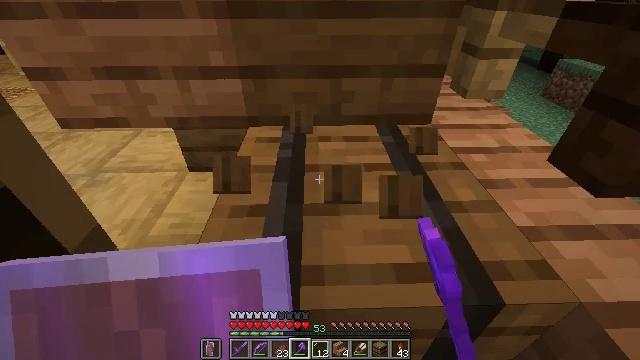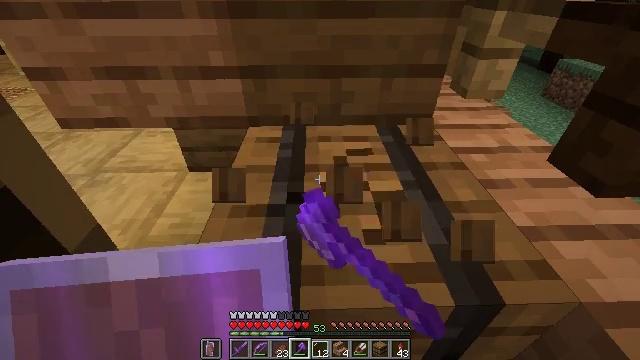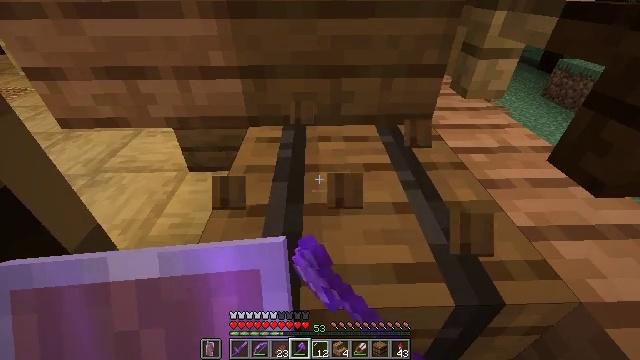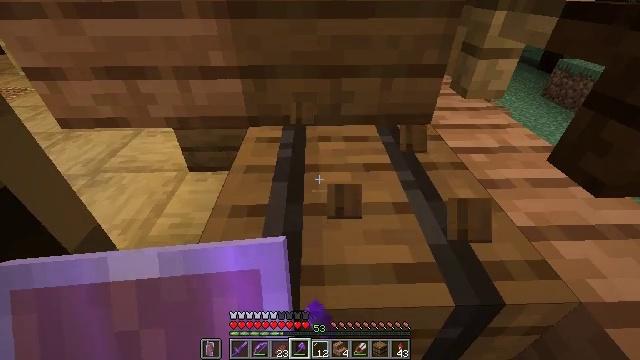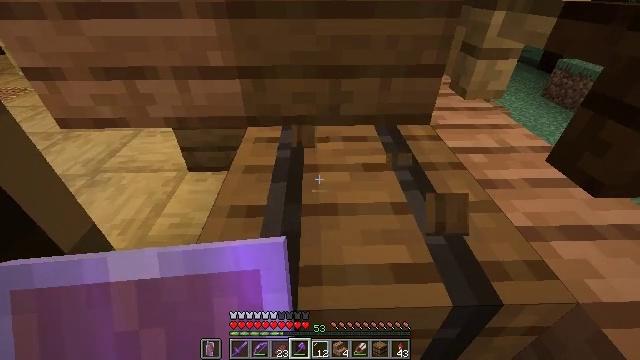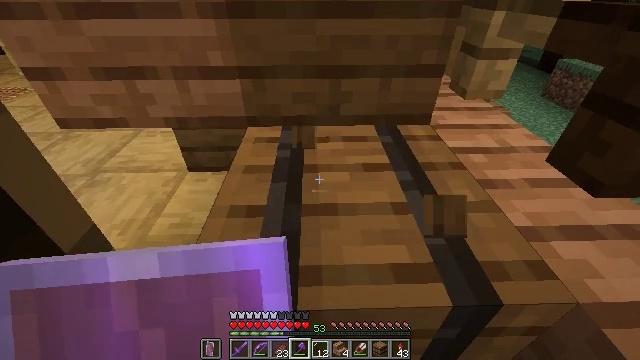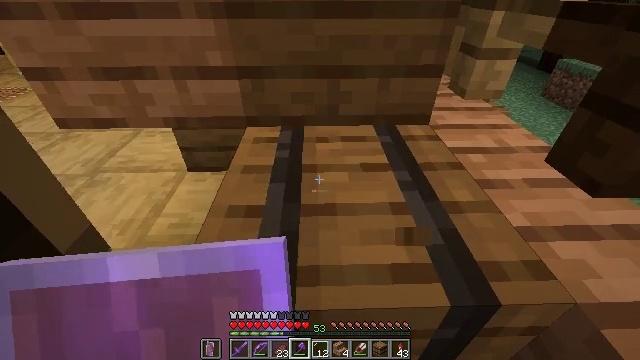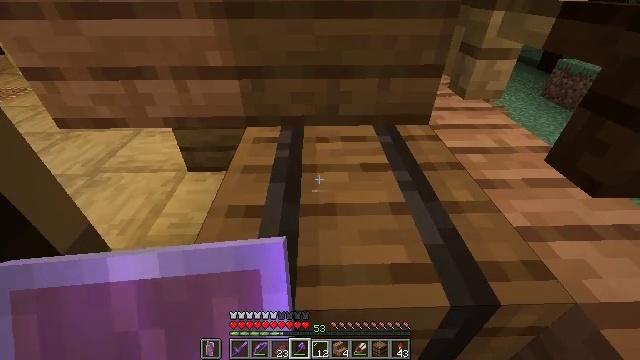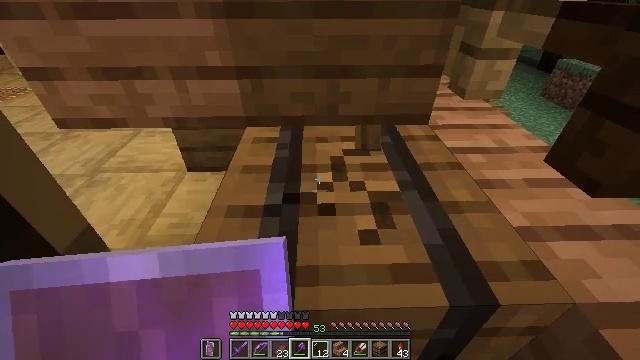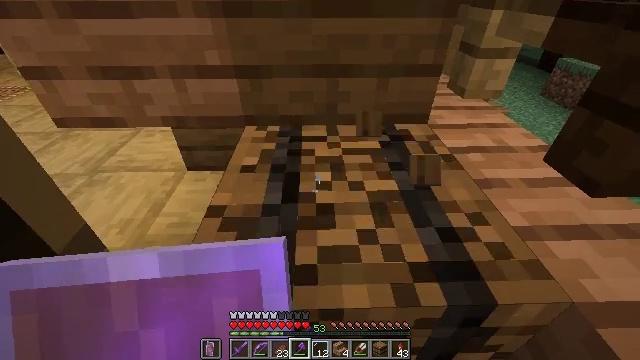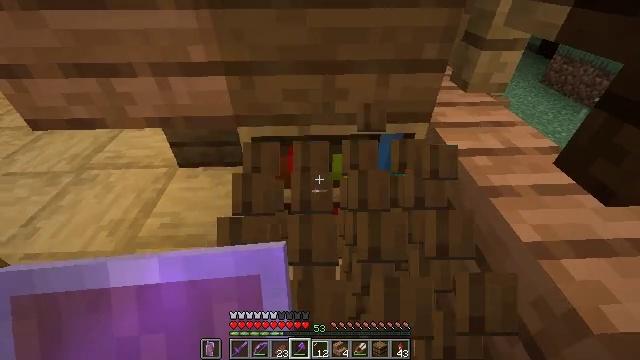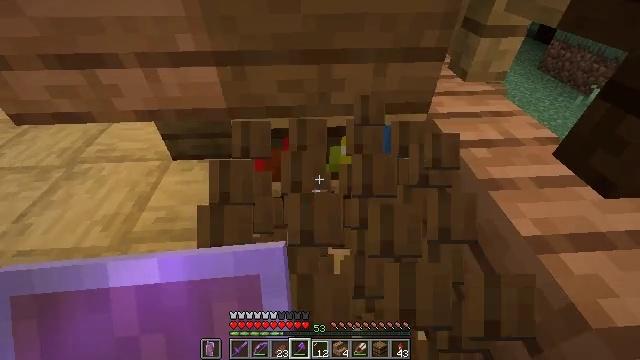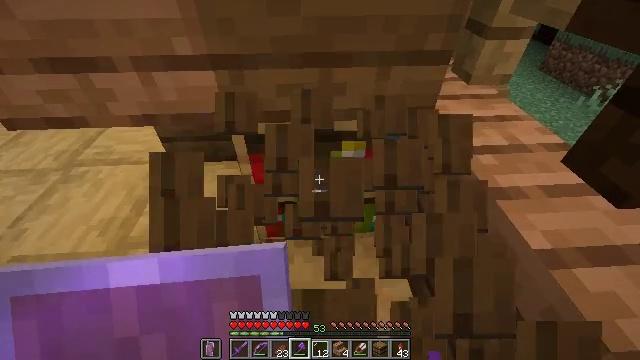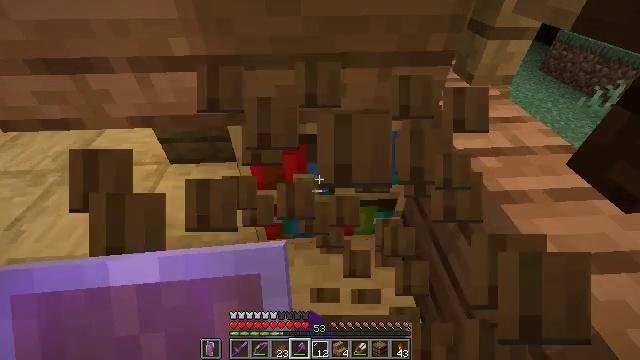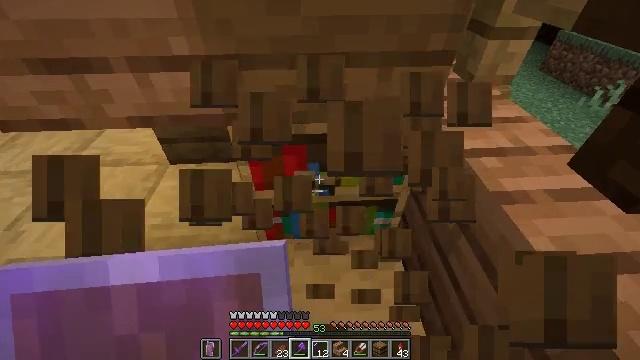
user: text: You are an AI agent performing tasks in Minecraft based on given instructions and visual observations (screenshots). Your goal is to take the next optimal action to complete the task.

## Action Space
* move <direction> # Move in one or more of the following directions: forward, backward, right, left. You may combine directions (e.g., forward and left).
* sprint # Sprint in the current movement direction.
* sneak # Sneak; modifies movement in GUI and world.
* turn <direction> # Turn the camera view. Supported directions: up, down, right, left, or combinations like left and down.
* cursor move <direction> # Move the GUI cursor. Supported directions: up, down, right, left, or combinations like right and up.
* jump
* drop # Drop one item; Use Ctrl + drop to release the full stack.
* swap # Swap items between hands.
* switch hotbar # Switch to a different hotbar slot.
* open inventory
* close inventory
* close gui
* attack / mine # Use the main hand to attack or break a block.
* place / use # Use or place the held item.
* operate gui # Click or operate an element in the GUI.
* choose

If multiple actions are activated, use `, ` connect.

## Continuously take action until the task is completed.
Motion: motion action
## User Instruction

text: Attack the barrel to gather it.
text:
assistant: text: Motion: attack / mine
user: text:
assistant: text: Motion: no_op
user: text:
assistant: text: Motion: move forward
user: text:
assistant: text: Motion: move forward
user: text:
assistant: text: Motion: move forward
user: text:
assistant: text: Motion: move forward
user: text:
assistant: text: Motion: move forward
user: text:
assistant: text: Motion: move forward, attack / mine
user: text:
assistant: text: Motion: move forward, attack / mine
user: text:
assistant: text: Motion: move forward, turn down, attack / mine
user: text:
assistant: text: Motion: turn right and down, attack / mine
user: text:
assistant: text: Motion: attack / mine
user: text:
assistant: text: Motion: no_op
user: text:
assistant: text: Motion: no_op
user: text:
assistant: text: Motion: no_op